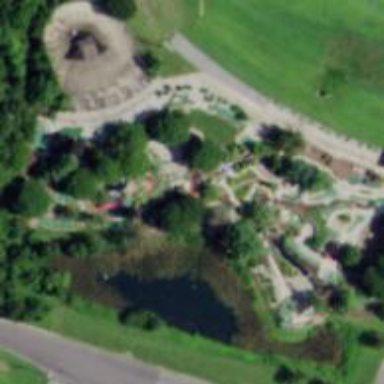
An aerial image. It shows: Miniature golf leisure land.